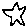
Label: star